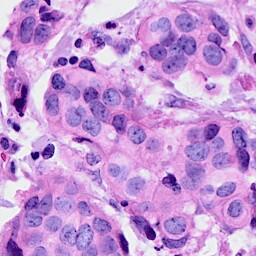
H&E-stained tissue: Breast